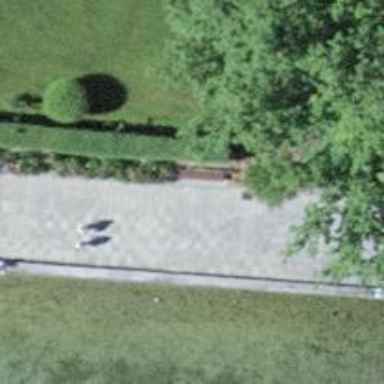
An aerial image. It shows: Bench for seating.